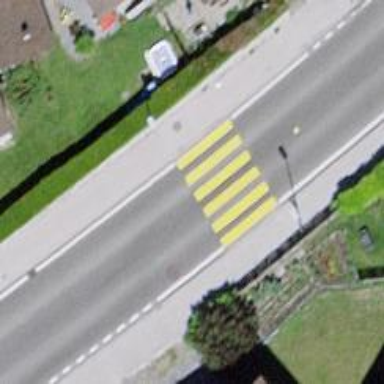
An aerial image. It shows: Uncontrolled zebra crossing with markings on the road.